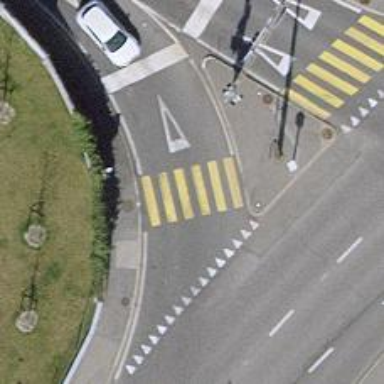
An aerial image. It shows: Crossing with traffic signals and zebra marking on the road. There is island at the crossing.